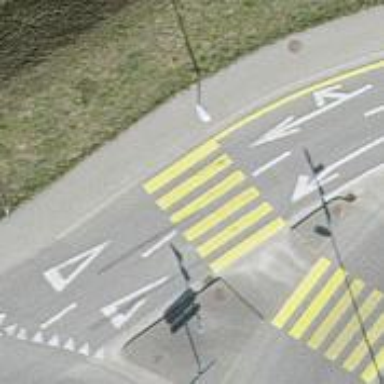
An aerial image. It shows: Uncontrolled zebra crossing on the road.